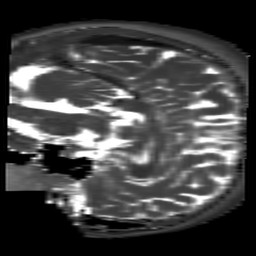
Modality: T2map
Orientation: sagittal
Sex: female
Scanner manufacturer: siemens
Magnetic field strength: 3 T
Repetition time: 4 s